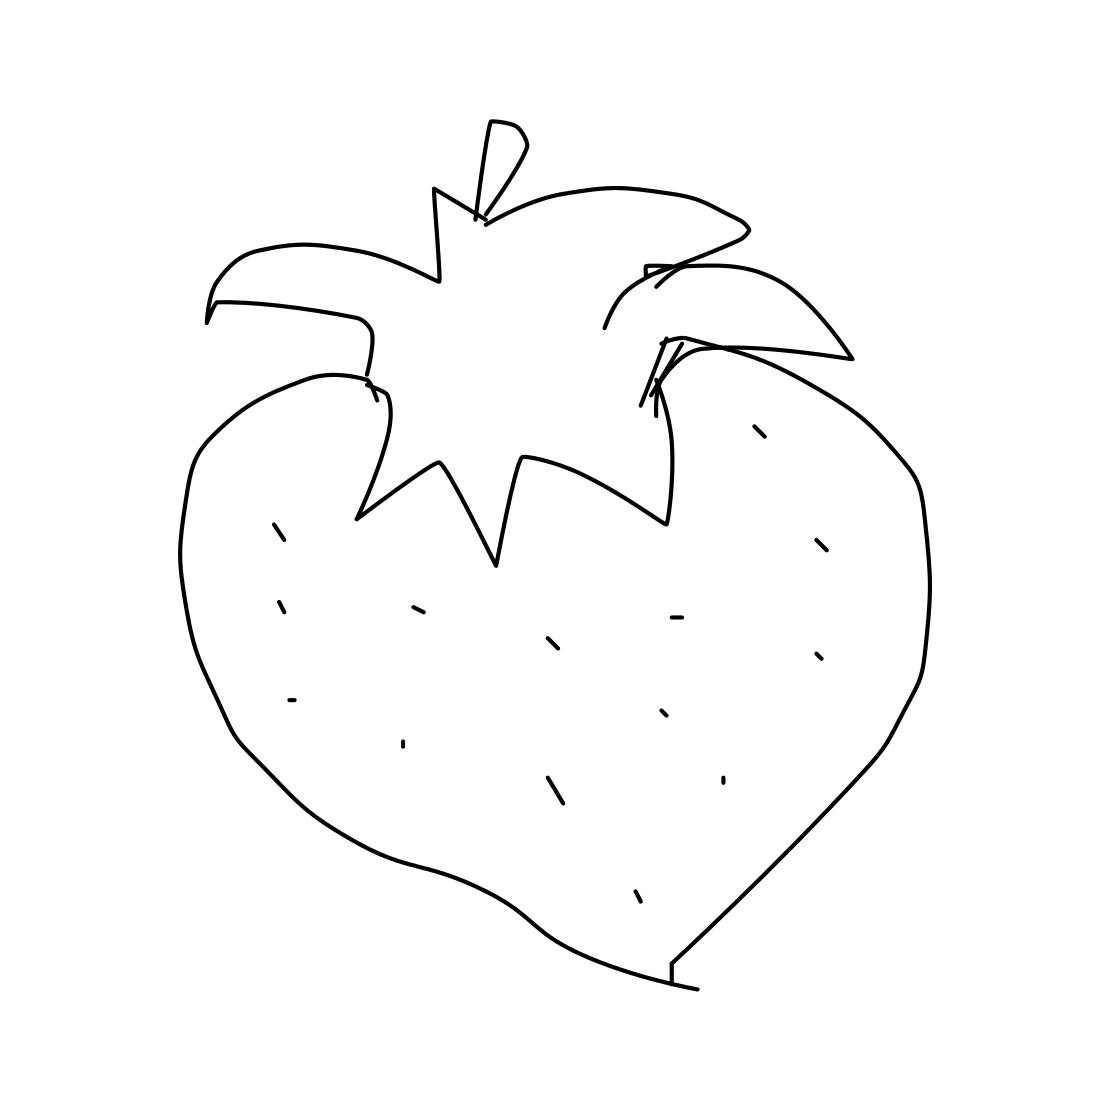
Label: strawberry